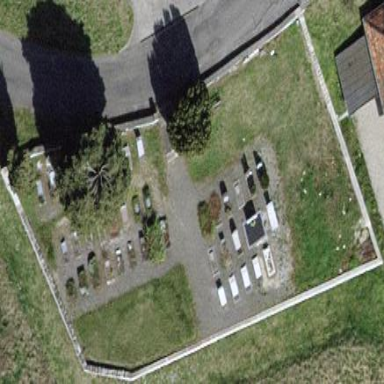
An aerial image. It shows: Cemetery.